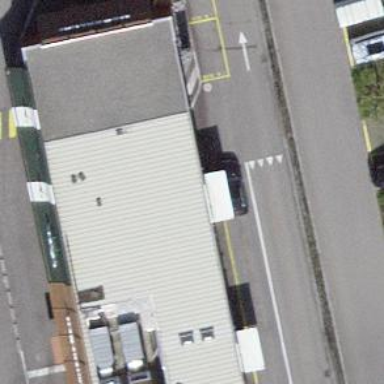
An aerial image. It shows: Fast food establishment.